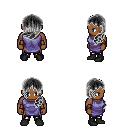
a pixel art fantasy rpg character, male body template, human, dark skin, chain tabard jacket, gold greaves, gray left-swept hairstyle, cloth bracers, black shoes, four views (front, back, left, right), 2x2 character sprite sheet, small pixel art, hard edges, no anti-aliasing